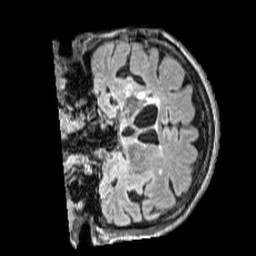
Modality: FLAIR
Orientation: coronal
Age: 75
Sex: female
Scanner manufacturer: siemens
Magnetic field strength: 3 T
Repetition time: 5 s
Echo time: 0.387 s